Question: What I am trying to do is
On "Page 1", user fills a form, and when he clicks on "Submit",
a new page, say "Page 2" should get automatically created (in the same folder as index.php) in such a way that name of the page is say first_name.php (what the user filled on page 1) and it should display the contents of what he filled in on the first page.
Something like showed in the figure.

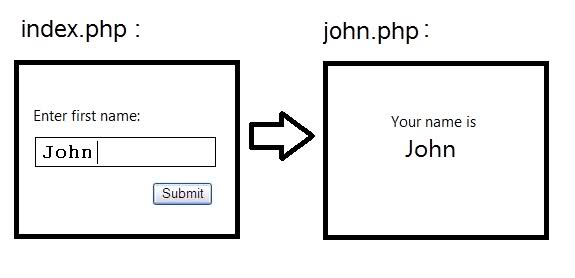
Answer: showName.php:
'''
<?php
echo " Your name is {$_REQUEST['name']}";
?>
'''
This is under the assumption that your form contains an input with 'name=name'
So a form like this:
'''
<form action="showName.php">
Enter your name: <input name="name" />
</form>
'''
---
Eventually you might want some validation on the submit, but for now this should suit for what you want to do.
---
## Update:
I read your question more carefully --
it could lead all kinds of attacks and hacks on your site.
You use a mod-rewrite to seem as if the page went to 'john.php' but really it is showing 'showName.php?name=john'